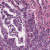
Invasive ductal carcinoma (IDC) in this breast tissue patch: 1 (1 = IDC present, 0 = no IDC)